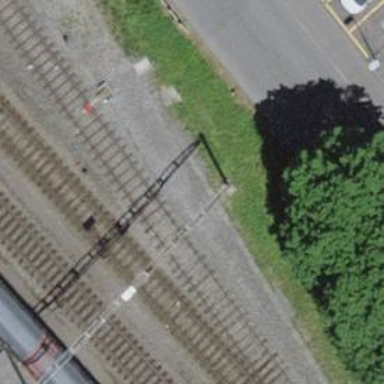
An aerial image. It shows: Rail yard with electrified rails and single track.